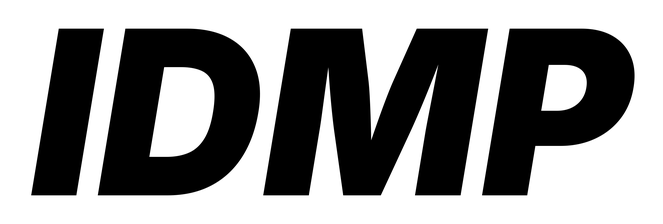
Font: Inter-Italic_Black_Italic